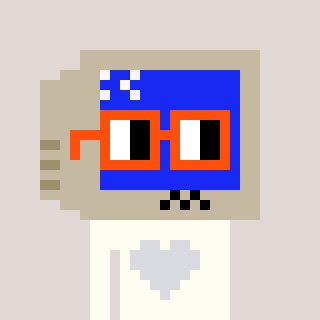
a pixel art character with square orange glasses, a old monitor-shaped head and a grayscale-colored body on a warm background